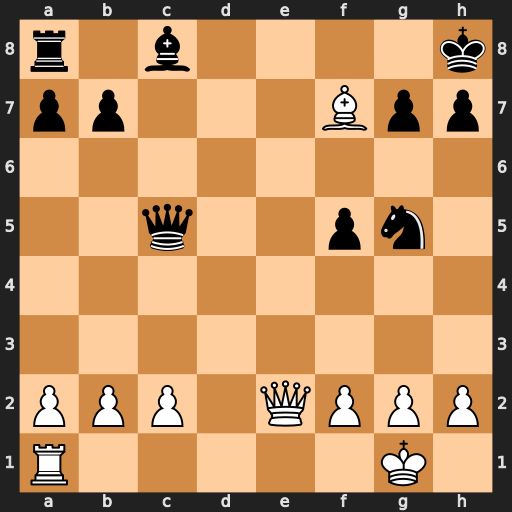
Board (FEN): r1b4k/pp3Bpp/8/2q2pn1/8/8/PPP1QPPP/R5K1
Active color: w
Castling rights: -
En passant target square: -
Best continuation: Qe8+ Qf8 Qxf8#